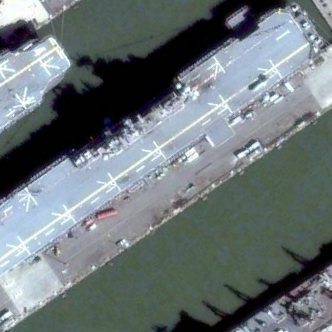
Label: assault